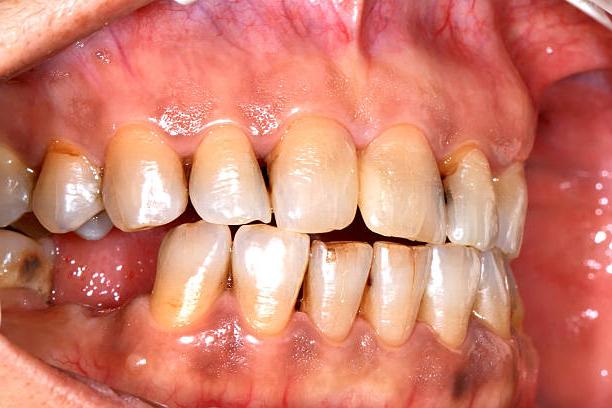
Condition: Calculus